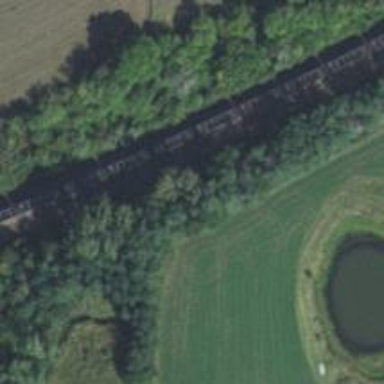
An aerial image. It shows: Railway track.